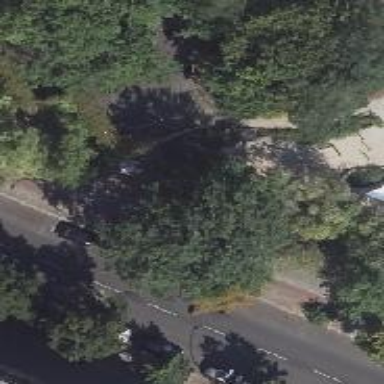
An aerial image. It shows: Deciduous tree with broadleaved leaves.